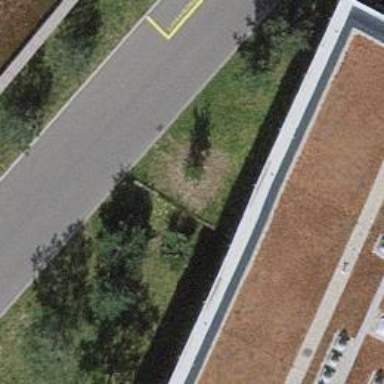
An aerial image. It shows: Urban environment with evergreen needle-leaved trees.